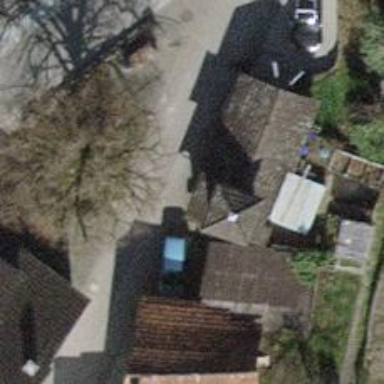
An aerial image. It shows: Post box is visible.